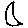
Label: moon